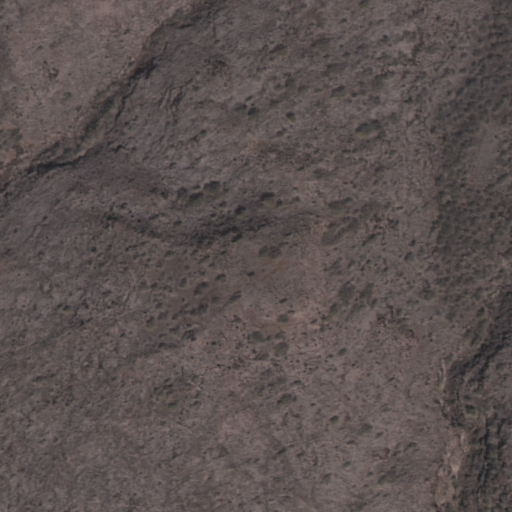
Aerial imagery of mountain in Hawaii named Kaʻapahu containing only unknown